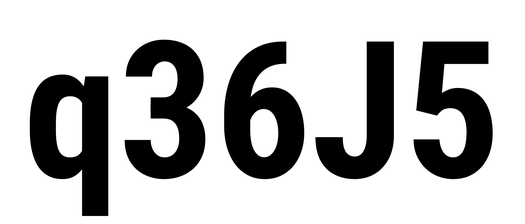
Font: Roboto_Condensed_Bold